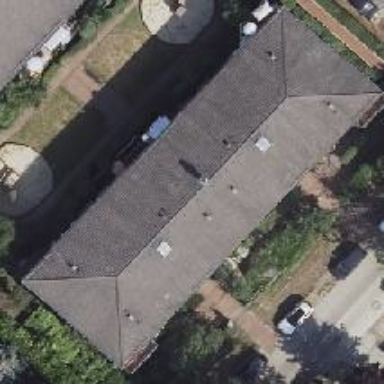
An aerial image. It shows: Hipped roof on apartment building.